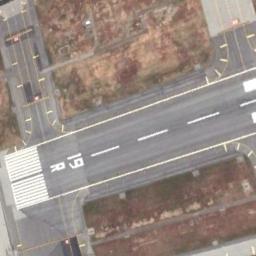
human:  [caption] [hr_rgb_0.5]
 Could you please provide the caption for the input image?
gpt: The runway connects some other roads and the designation marking is 19R .

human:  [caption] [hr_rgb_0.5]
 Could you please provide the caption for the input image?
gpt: The runway is marked with white Numbers .

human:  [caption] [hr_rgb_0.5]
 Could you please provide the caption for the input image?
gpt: The runway is on the bare land .

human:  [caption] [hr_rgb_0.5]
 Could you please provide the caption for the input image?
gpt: Next to many complex staggered runways is a large brown bare field with white '19R' and short-line signs on the runway .

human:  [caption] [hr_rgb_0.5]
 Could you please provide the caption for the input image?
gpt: There are brown bare land beside the runway .